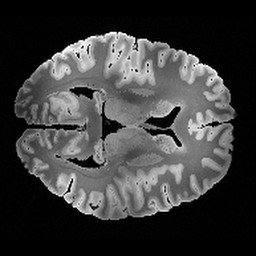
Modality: FLASH
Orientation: coronal